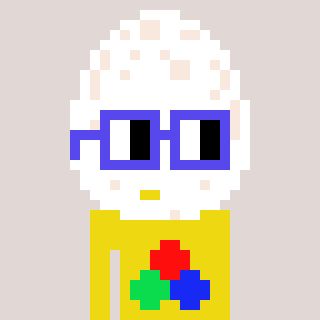
a pixel art character with square blue glasses, a egg-shaped head and a yellow-colored body on a warm background